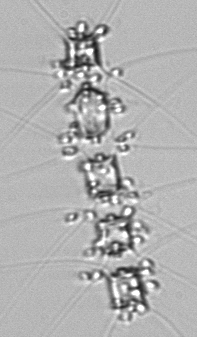
Label: Chaetoceros_didymus_TAG_external_flagellate